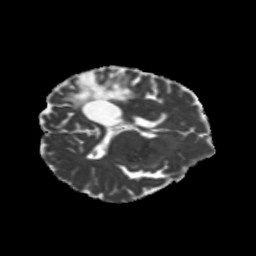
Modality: MD
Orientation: axial
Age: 62
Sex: female
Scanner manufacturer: siemens
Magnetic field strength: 3 T
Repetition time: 5.25 s
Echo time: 0.08 s